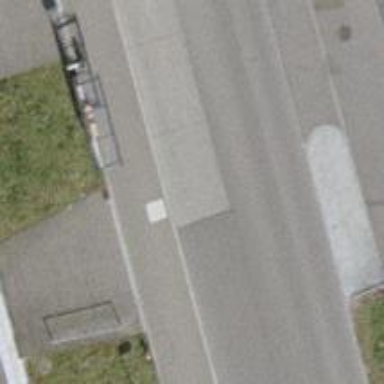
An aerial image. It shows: Platform for public transport. The platform is located by the road.